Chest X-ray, PA view. Patient: 56 years old, sex M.
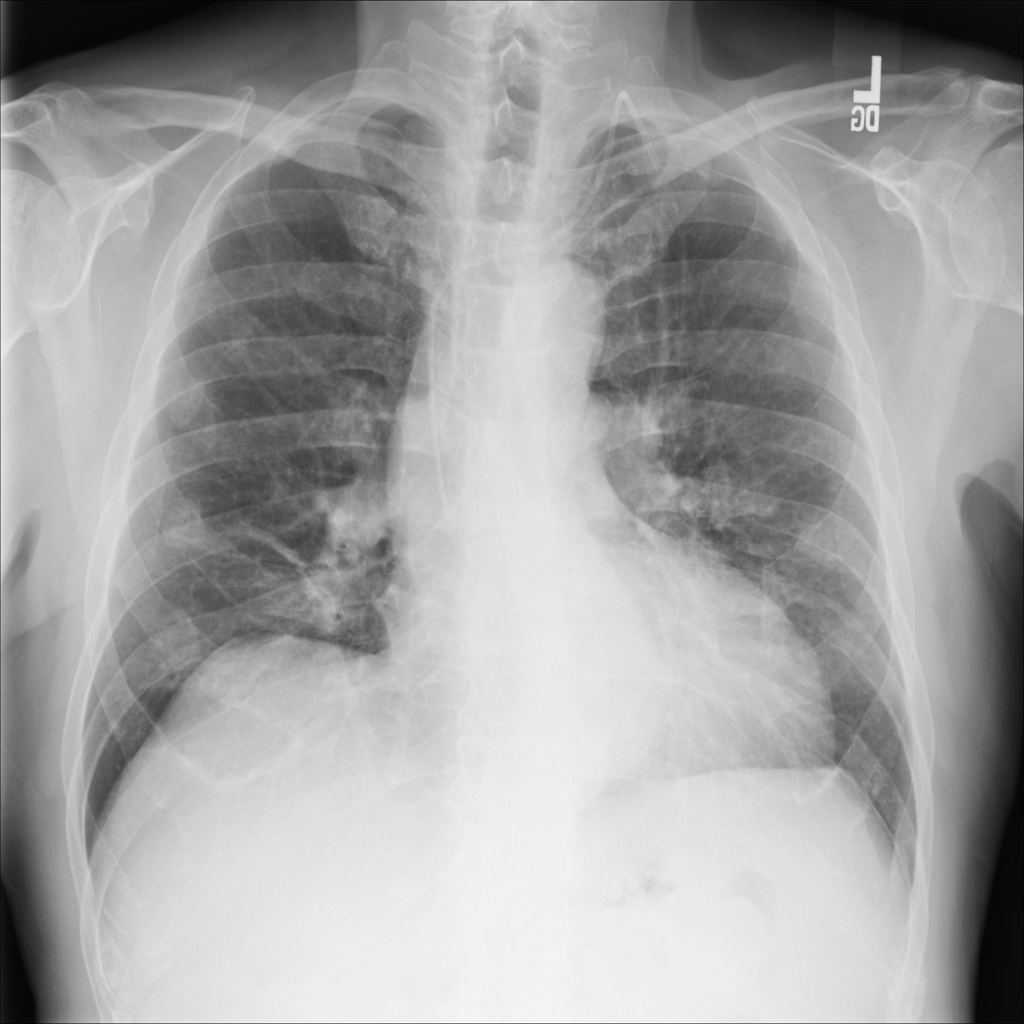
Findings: No Finding